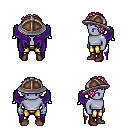
a pixel art fantasy rpg character, male body template, dark elf, purple skin, purple wings, gold greaves, pink curly afro hairstyle, chain helm, maroon shoes, four views (front, back, left, right), 2x2 character sprite sheet, small pixel art, hard edges, no anti-aliasing